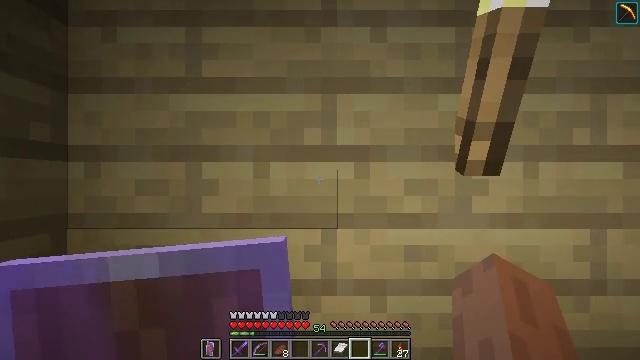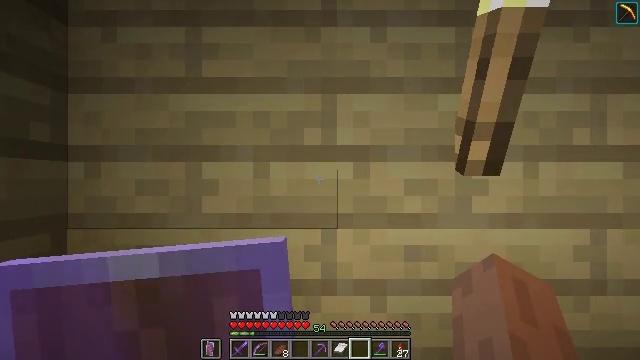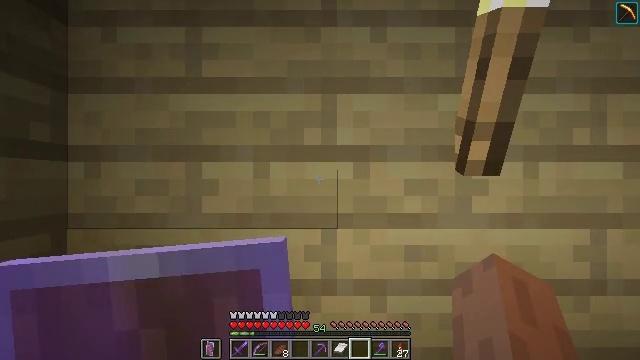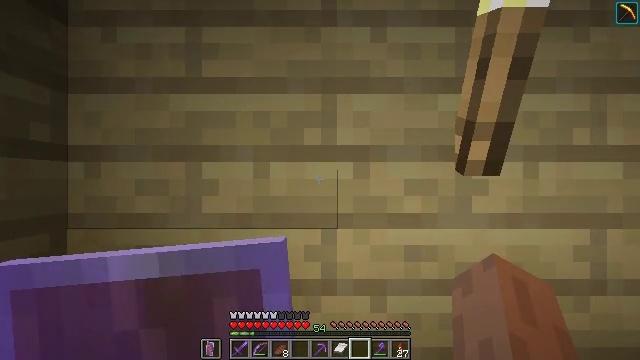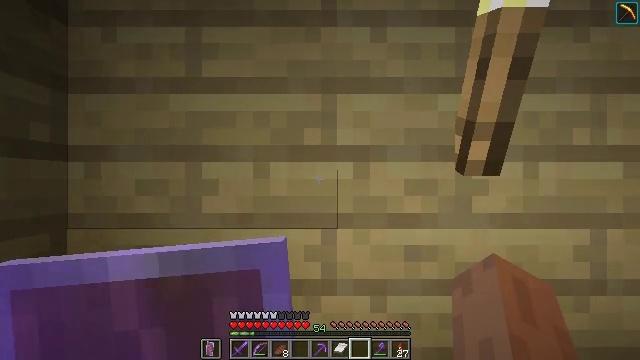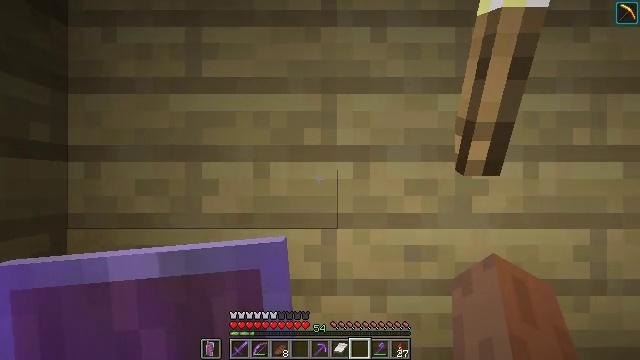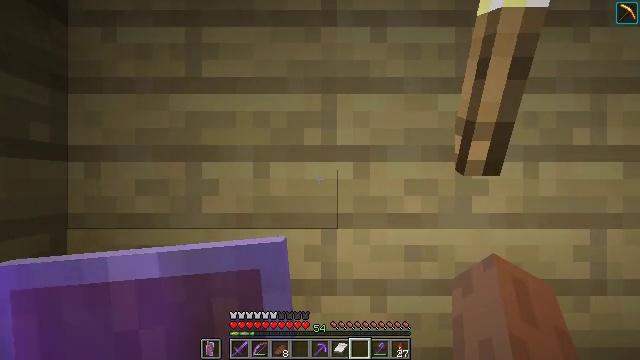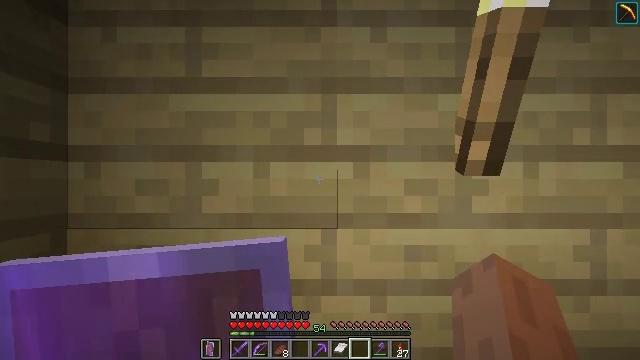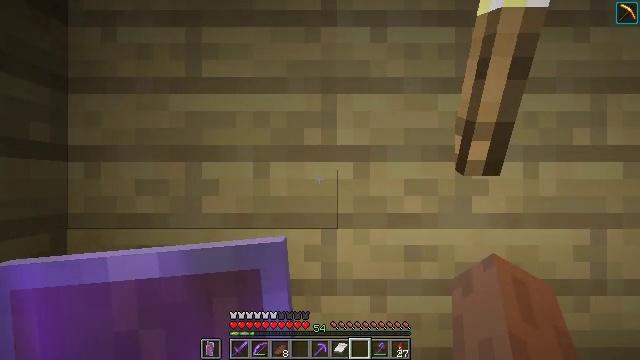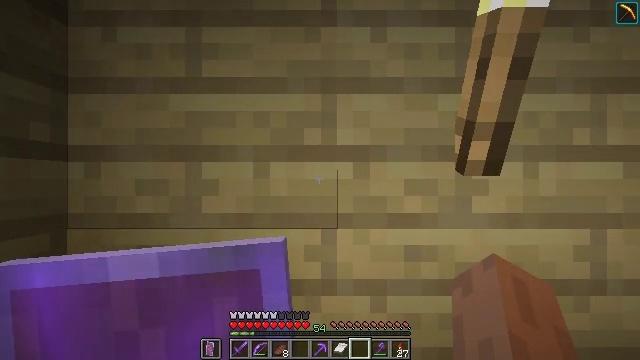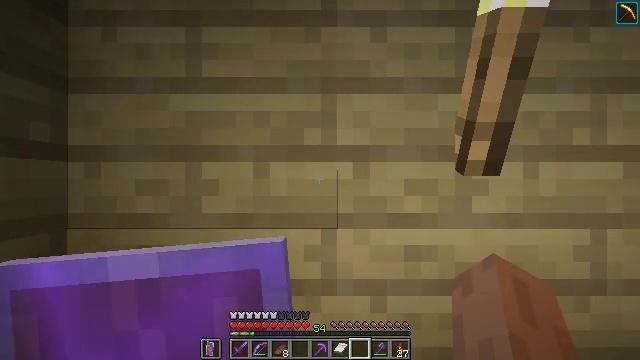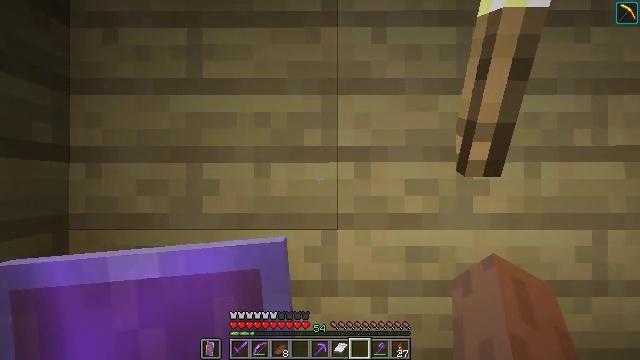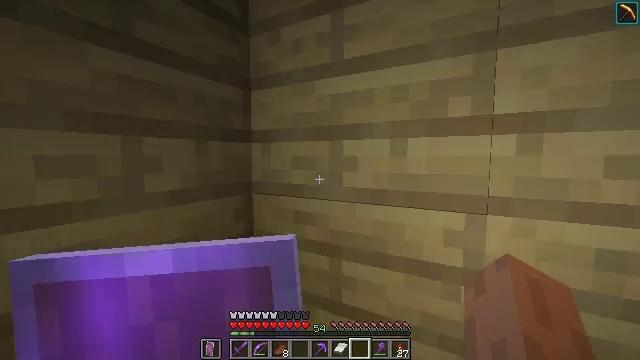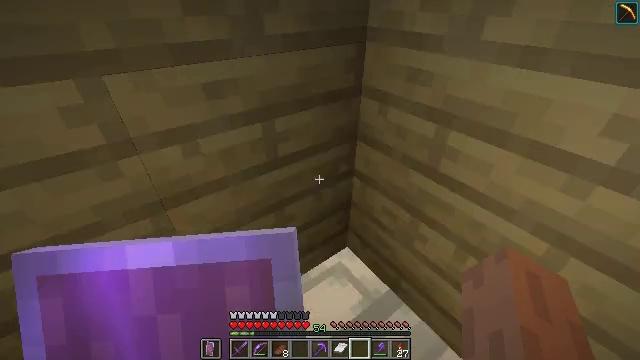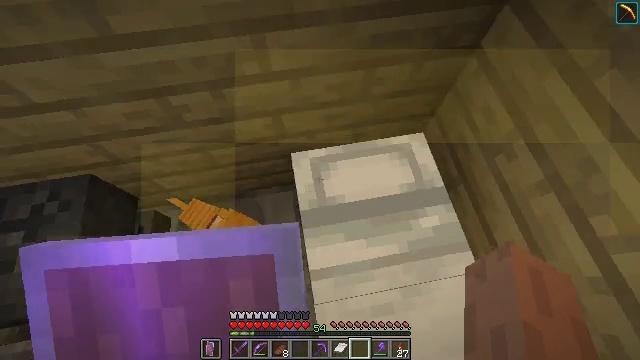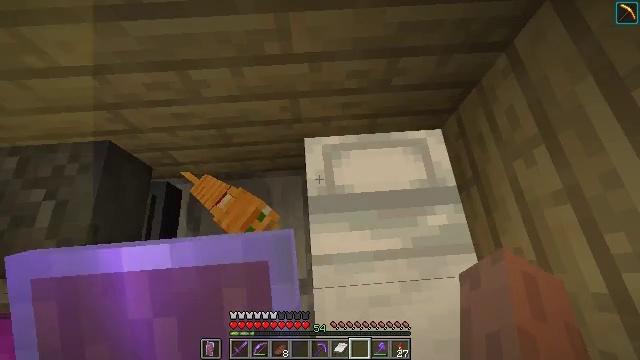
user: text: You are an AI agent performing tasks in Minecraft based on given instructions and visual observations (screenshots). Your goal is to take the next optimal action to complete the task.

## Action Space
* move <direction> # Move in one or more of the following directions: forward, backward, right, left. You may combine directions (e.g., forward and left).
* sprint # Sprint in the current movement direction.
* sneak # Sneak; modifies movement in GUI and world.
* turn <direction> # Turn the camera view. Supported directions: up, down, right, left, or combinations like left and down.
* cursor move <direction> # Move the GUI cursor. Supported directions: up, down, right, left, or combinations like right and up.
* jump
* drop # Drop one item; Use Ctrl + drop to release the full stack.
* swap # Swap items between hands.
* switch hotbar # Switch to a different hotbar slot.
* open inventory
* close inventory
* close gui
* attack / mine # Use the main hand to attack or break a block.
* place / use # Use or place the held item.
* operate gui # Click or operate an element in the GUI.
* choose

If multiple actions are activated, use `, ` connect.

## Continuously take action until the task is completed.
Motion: motion action
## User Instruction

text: Open the crafting table to make paper.
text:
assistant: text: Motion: no_op
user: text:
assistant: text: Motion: no_op
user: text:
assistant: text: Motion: no_op
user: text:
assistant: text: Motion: no_op
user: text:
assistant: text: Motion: no_op
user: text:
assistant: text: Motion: no_op
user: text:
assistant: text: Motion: no_op
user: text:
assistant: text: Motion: no_op
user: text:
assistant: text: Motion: no_op
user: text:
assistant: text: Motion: no_op
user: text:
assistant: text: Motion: no_op
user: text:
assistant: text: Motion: turn left and down
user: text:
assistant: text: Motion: turn left and down
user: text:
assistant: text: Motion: turn left and down
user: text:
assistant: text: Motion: turn left and down
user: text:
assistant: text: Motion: no_op
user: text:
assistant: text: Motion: no_op
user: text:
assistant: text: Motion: no_op
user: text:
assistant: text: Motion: no_op
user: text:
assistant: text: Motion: no_op
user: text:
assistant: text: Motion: turn left
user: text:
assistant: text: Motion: turn left
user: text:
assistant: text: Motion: turn left and down
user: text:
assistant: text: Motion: turn left and down
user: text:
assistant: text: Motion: turn left
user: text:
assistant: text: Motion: no_op
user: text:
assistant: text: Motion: no_op
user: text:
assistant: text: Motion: no_op
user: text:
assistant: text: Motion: no_op
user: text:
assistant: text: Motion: no_op